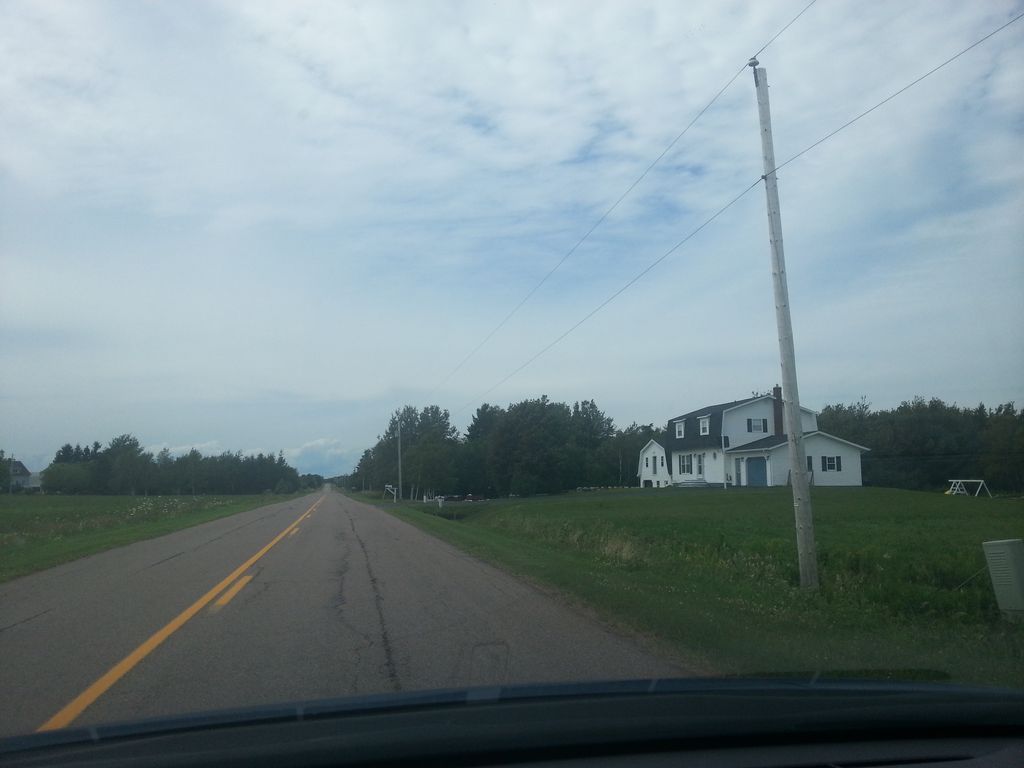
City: charlottetown